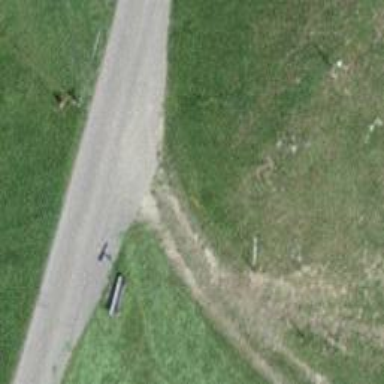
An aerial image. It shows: Guidepost providing information.